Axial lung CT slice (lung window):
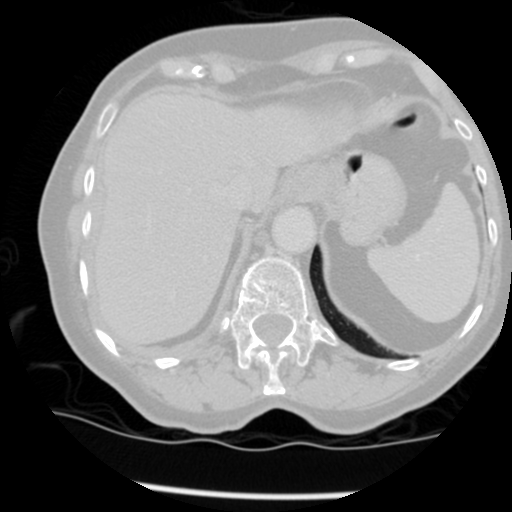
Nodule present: no